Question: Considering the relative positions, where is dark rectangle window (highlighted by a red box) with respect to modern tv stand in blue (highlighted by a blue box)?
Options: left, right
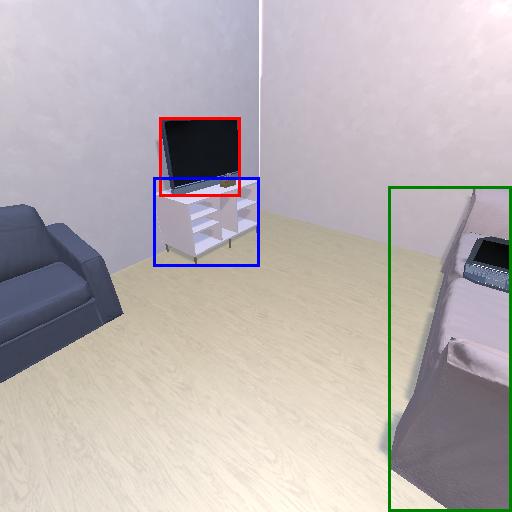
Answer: left